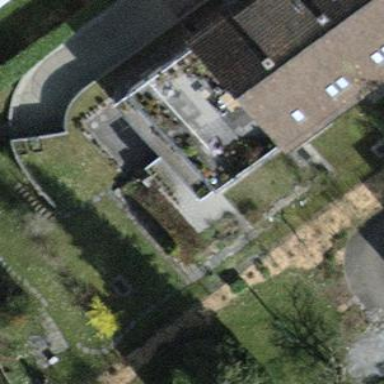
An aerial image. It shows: Building part with flat roof.